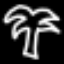
Label: palm tree